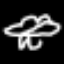
Label: chair